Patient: sex M, age 76
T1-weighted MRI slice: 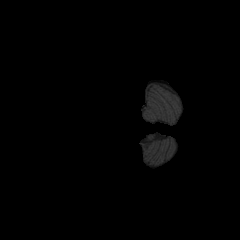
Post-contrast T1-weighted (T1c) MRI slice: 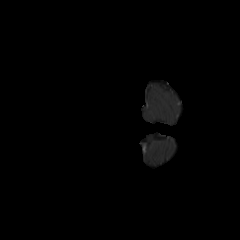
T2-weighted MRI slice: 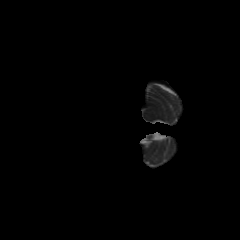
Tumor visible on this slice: no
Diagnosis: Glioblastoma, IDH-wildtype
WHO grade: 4